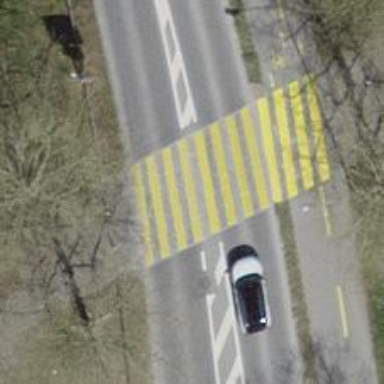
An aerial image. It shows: Uncontrolled road crossing.